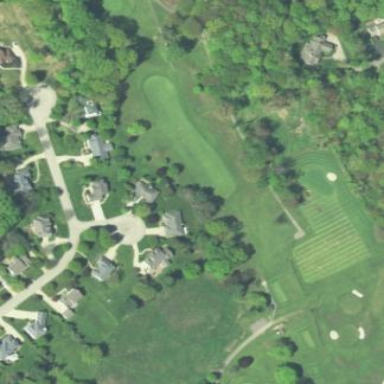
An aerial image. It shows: Grassy area designated as golf fairway.